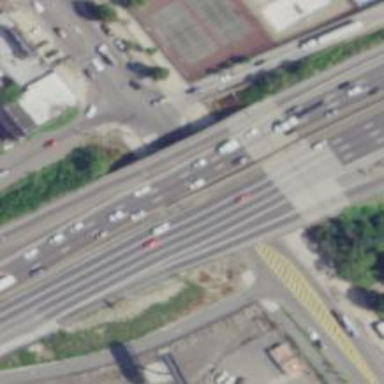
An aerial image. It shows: Motorway bridge.